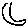
Label: moon